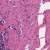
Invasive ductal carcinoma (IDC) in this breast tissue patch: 0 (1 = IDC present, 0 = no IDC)